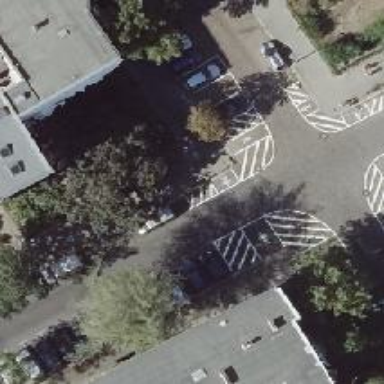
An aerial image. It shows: Unmarked crossing on the road.